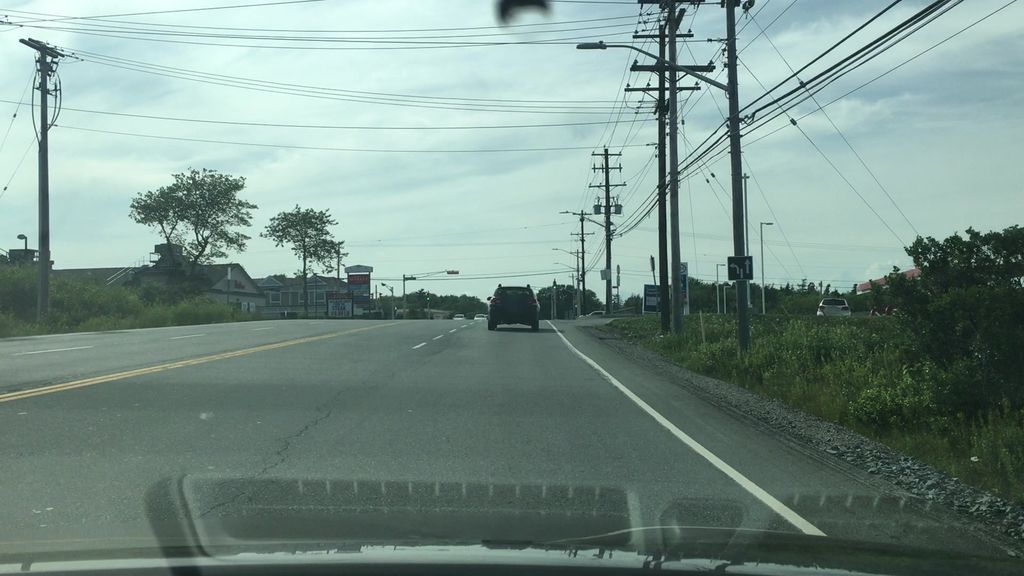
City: halifax